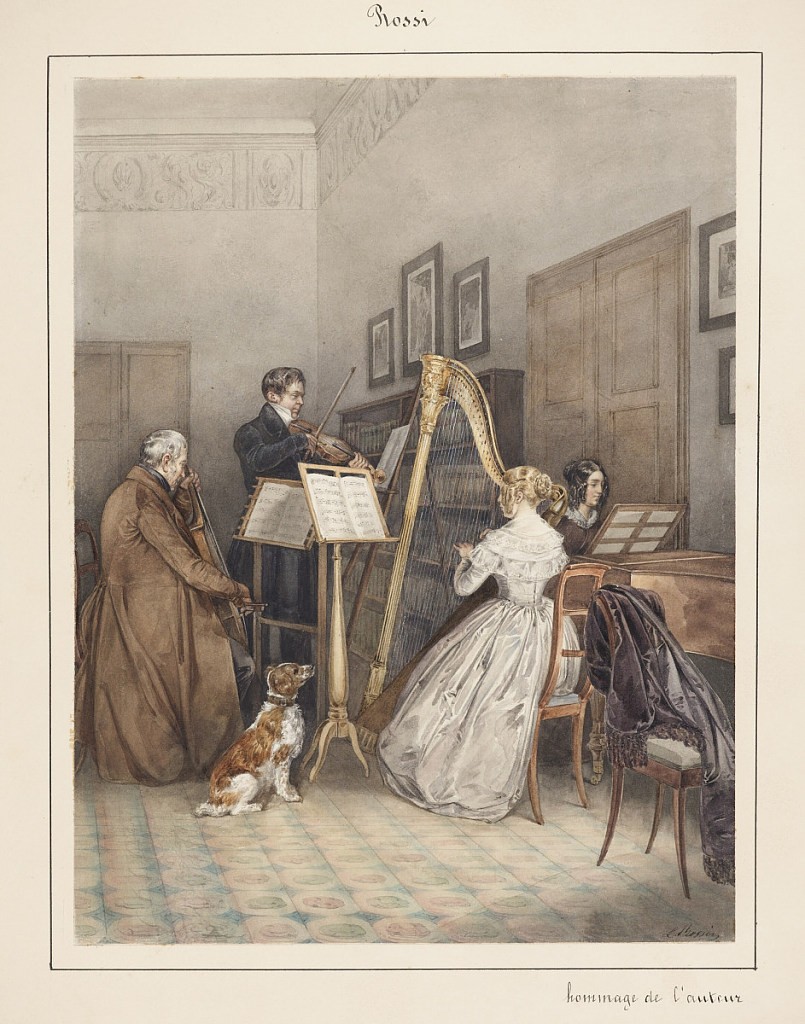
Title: The Music Party
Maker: L. Rossi, active in Germany and France, ca. 1850
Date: ca. 1850
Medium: Brush and watercolor, white gouache, graphite on white wove paper
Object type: Drawing
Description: In this typical music group, a woman dressed in an elegant white silk gown is seated at the harp; a second woman is seated at the piano; a man, standing, plays the violin; and another man, seated, plays the cello. The family spaniel looks on. The walls appear to be of gray stucco (?) with a classical frieze at the top. The floor is stenciled in a colorful circular pattern.